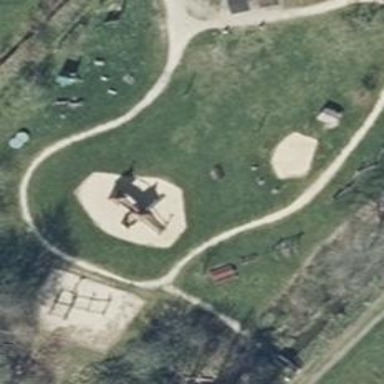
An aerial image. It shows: Springy playground.